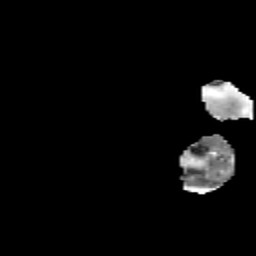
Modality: FA
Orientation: sagittal
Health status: healthy
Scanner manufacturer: siemens
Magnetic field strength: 3 T
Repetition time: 10.6 s
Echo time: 0.092 s